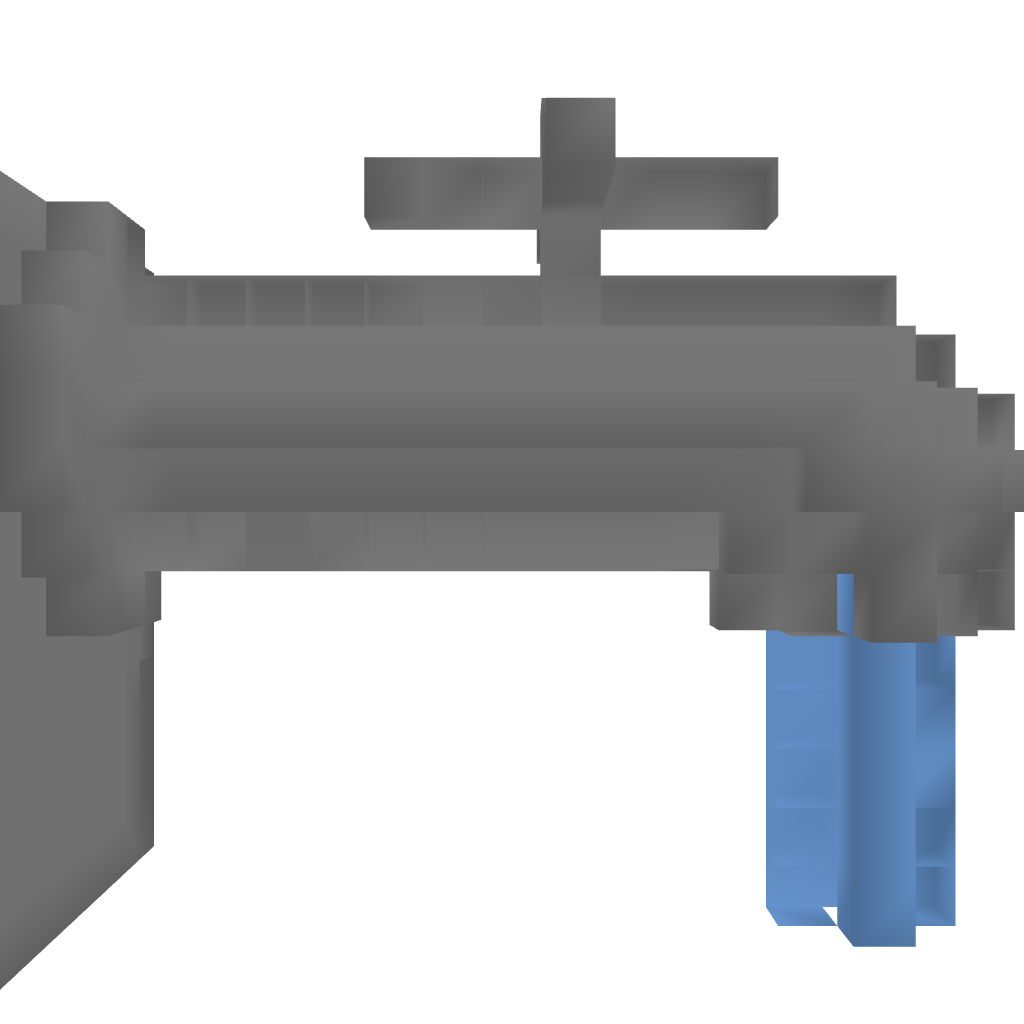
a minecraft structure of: Fantasy Faucet high quality